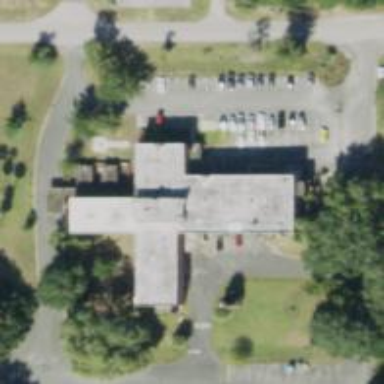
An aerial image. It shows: Nursing home.